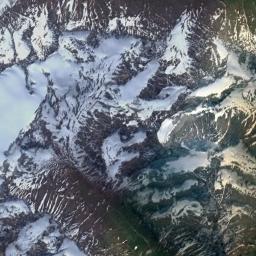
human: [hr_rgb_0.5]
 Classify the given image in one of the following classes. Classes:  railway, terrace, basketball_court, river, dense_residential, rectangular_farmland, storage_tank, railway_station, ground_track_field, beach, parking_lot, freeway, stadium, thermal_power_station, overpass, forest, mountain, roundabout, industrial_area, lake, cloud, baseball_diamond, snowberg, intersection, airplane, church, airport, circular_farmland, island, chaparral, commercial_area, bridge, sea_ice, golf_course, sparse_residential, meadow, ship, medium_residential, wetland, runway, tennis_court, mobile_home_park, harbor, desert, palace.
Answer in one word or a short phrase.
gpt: snowberg